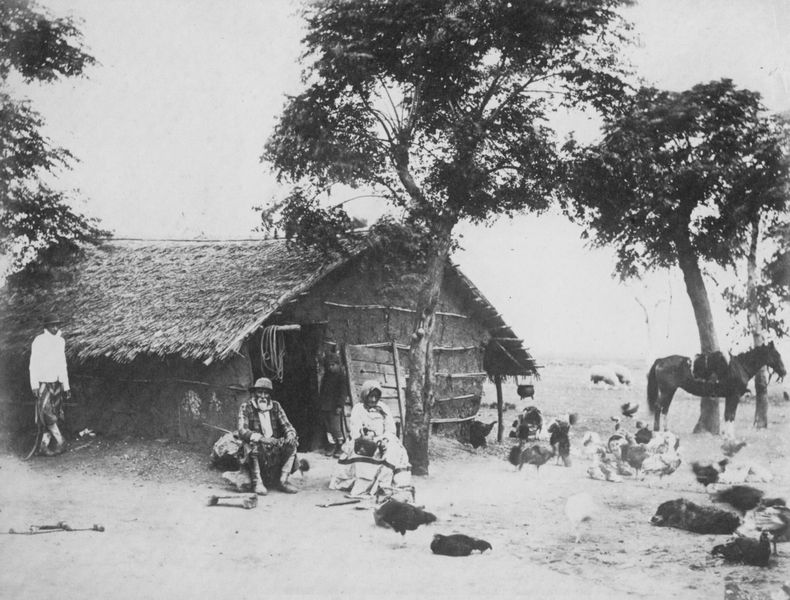
Titel: Typisch argentinische Ranch
Künstler: Samuel Boote
Standort: New York (New York)
Institution: Privatsammlung
Schlagwörter: baum, dunkel, himmel, mann, vogel, weiß, bäume, landschaft, menschen, sitzen, frau, grau, hell, holz, hut, männer, schwarz, stroh, tür, dach, haus, hund, tier, tiere, wiese, alt, bart, arm, stehen, ebene, erde, feld, schilf, vieh, vögel, hütte, sitzend, familie, paar, bauern, pferd, pferde, krug, sattel, heu, lehm, russland, herde, hof, balken, junge, foto, fotografie, photographie, eingang, alter, reeddach, strohdach, schwarzweiß, photo, stall, kate, huhn, lehmhütte, hühner, indianer, reet, überbelichtet